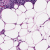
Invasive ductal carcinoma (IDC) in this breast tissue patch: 0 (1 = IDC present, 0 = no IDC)